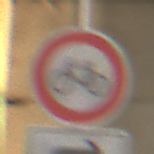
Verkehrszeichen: VerbotRadverkehr
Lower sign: RichtungsangabeDurchPfeile5
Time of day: SunriseSunset
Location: Roofed (Suburban)
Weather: Clear
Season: NotSpecified
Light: Natural